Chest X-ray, AP view. Patient: 53 years old, sex F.
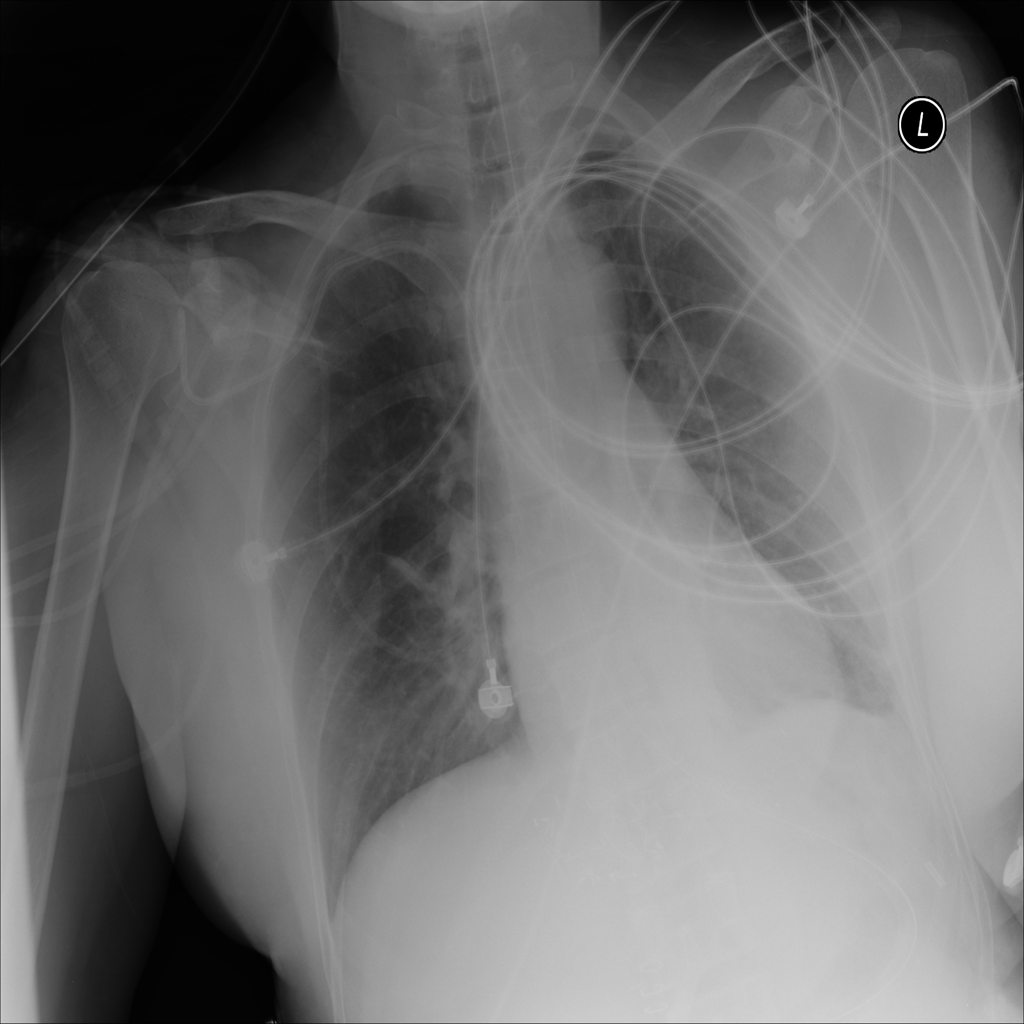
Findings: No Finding